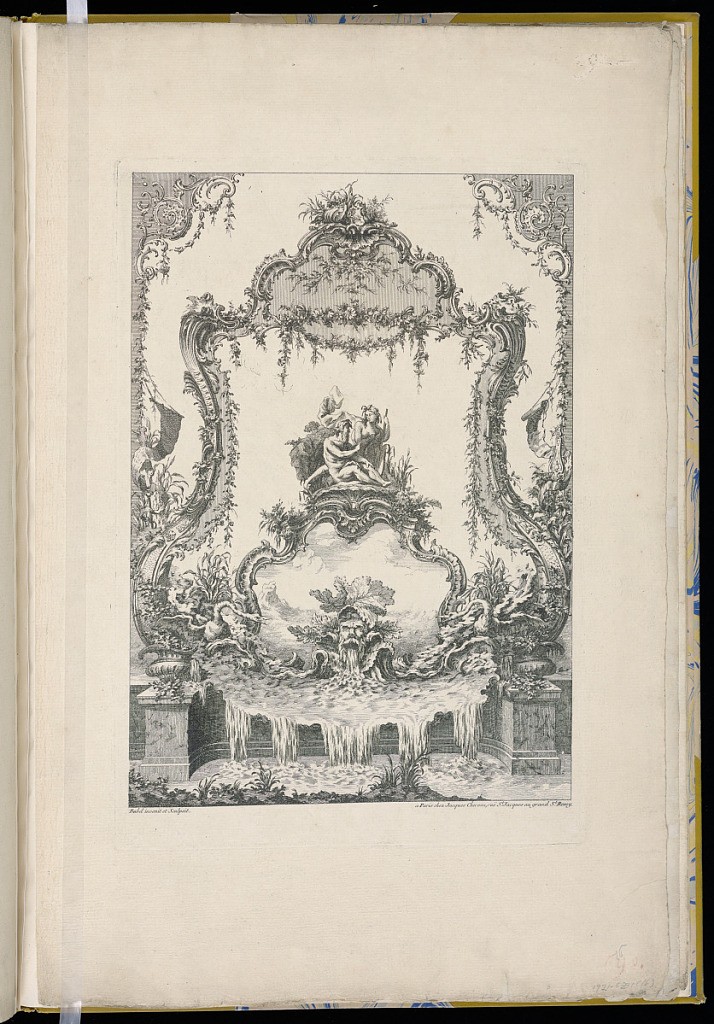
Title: Ornament Panel with a Double Cartouche Showing a River God, a Nymph, and a Fountain
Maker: Pierre Edme Babel, French, 1720–1775
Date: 1743-1763
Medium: Etching on off-white paper
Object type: Print
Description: Oranament panel design with a double cartouche, a river God, a nymph, and a fountain. The design is comprised of motifs of the sea: seafans, a swan, and reeds. The plate is signed.